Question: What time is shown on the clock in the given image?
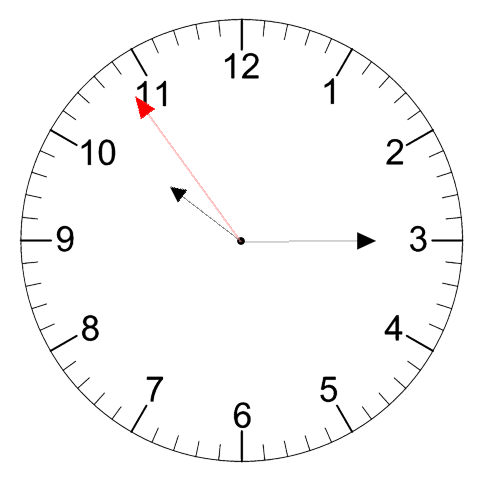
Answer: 10:14:54